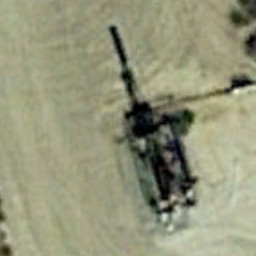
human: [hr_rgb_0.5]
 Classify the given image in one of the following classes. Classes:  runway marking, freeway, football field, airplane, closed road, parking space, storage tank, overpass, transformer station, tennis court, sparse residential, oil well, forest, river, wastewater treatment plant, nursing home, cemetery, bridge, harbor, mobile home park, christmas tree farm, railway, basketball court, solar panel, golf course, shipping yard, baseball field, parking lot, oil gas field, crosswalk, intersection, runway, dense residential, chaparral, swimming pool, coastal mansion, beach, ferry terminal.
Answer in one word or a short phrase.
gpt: oil well